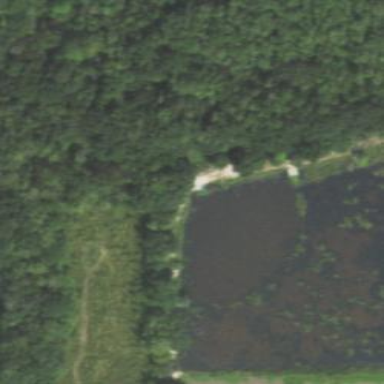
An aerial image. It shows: Pond surrounded by natural water.